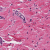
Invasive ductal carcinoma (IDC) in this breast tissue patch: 0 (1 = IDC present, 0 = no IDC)